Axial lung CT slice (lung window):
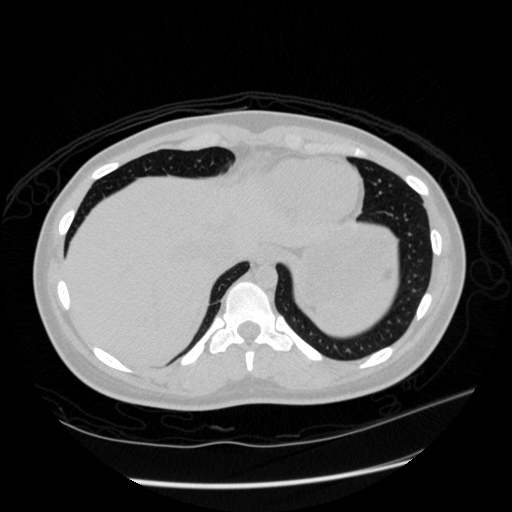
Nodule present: no